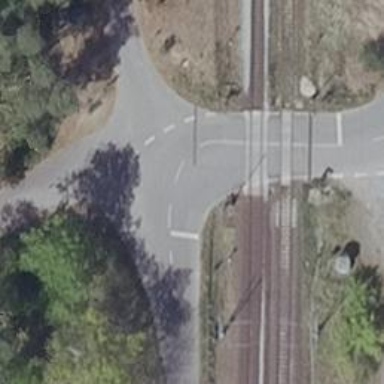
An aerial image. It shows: Level crossing along the railway.